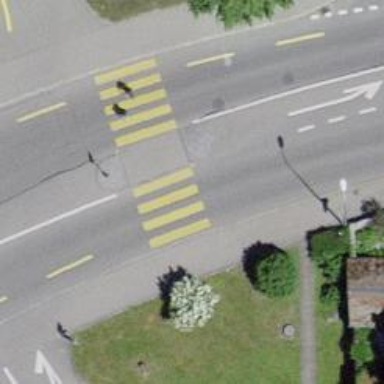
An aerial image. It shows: Uncontrolled crossing with zebra marking and crossing island.